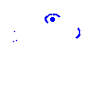
Particle: pion